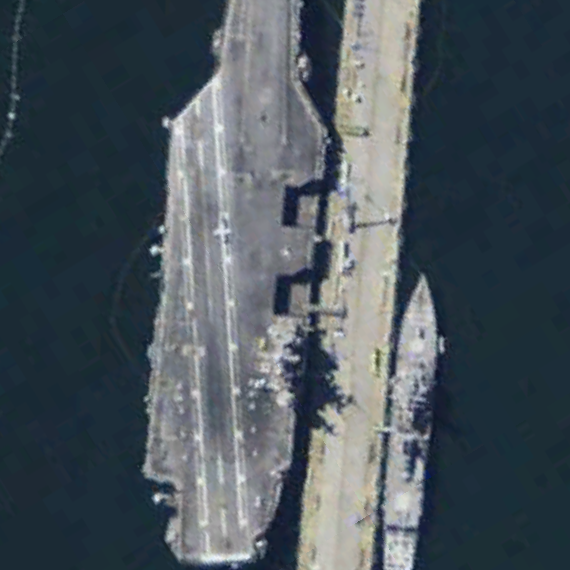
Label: aircraft_carrier